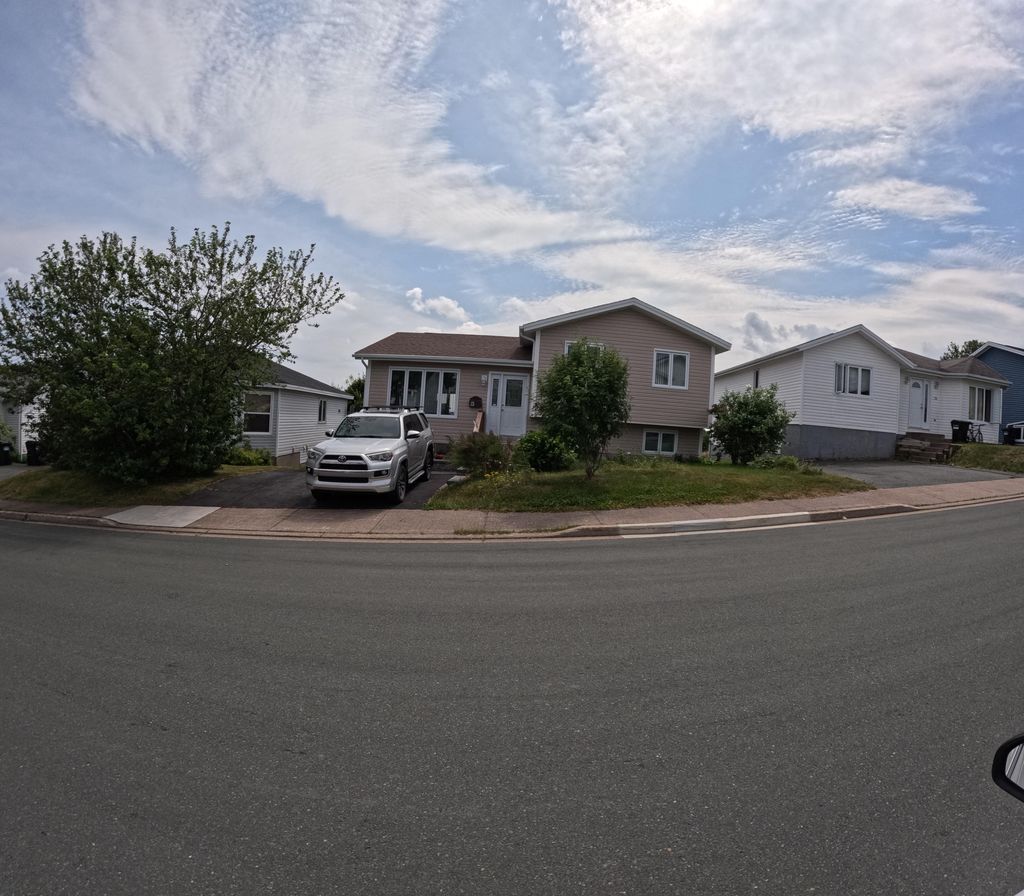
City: st_johns